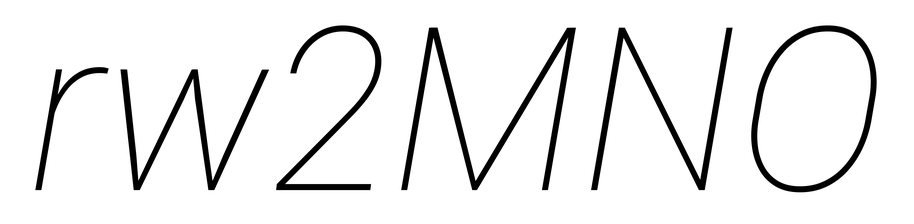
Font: Roboto-Italic_Thin_Italic